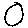
Label: circle